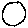
Label: circle